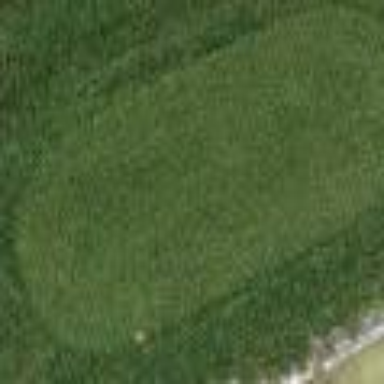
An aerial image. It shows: Golf tee on grassy land.